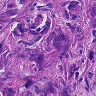
Metastatic tissue present: yes